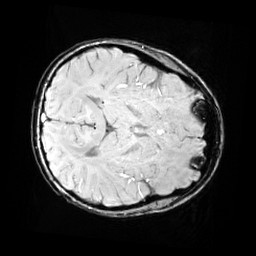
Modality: SWI
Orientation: axial
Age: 11
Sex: male
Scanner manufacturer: siemens
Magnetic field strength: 3 T
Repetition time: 0.027 s
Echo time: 0.02 s